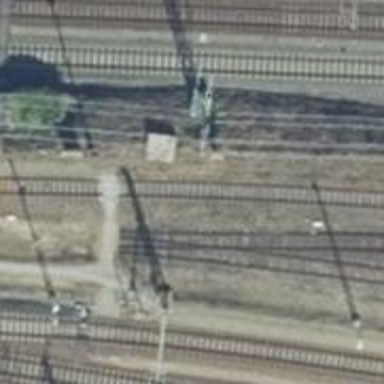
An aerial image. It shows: Abandoned railway yard.